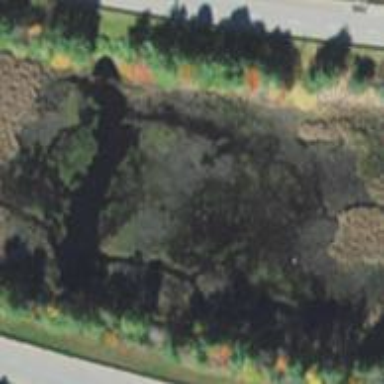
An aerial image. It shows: Pond with natural water.